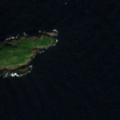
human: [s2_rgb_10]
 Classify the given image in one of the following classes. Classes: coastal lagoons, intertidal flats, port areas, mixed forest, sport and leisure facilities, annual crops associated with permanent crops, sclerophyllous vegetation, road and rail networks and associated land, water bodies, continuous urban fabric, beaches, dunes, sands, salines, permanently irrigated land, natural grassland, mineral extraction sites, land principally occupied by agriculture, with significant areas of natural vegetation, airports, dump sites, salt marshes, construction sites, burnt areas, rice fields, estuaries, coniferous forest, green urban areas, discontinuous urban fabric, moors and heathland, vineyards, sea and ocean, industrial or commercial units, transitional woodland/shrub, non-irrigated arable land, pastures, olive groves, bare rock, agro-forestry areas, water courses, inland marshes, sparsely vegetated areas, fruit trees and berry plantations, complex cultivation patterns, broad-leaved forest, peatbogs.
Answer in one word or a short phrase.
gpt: sea and ocean